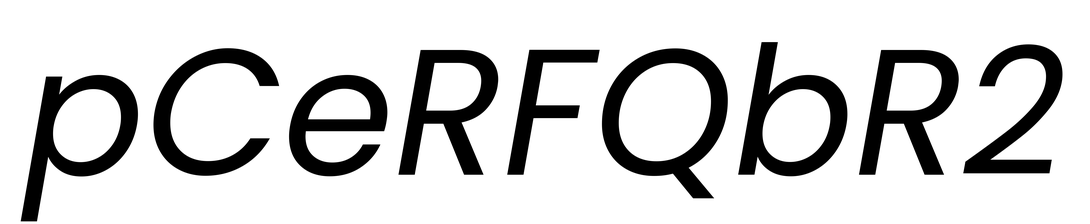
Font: Poppins-Italic